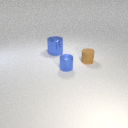
small blue metal cylinder to the left of small brown rubber cylinder